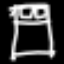
Label: bed